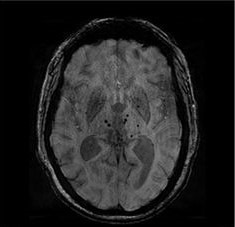
Label: notumor